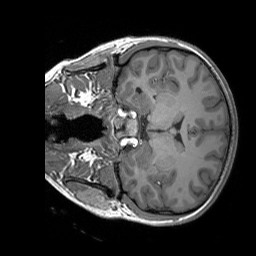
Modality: T1w
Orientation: coronal
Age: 24
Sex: female
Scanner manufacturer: siemens
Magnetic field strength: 3 T
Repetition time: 1.9 s
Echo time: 0.00243 s